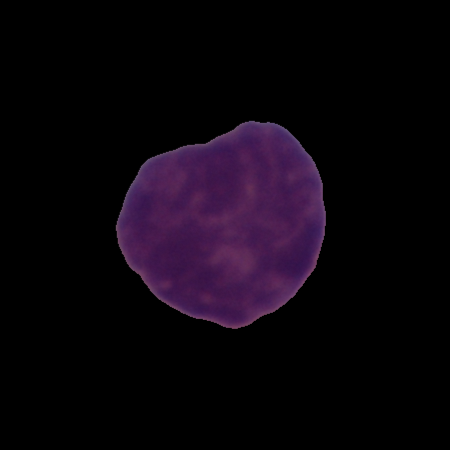
Label: healthy